Question: Count the number of objects in the diagram.
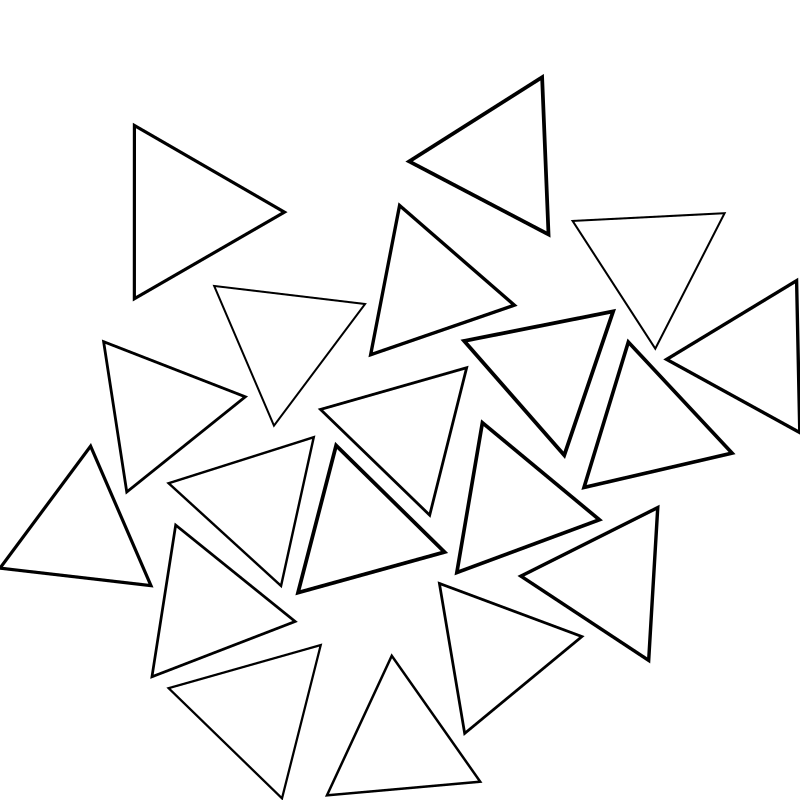
Answer: 19